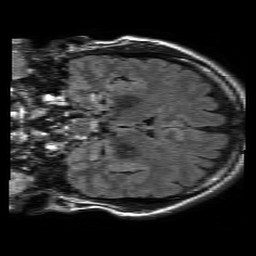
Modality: FLAIR
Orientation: coronal
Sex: male
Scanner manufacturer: philips
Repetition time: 11 s
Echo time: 0.125 s